Question: I've strange deadlock graph where the victim chosen by MSSQL server 2008 isn't part of the deadlock loop.
This deadlock is between 'select' and 'insert'.
The deadlock resource is a single table where all 'select's want 'waitresource = "KEY: 6:72057594098810880 (ffffffffffff)"'
: Does ffffffffffff here mean they want a full range lock on whole table? Or whole key range? Or something else?
We are following a rule where table will never have a row with primary key id = 0.
There are few places where we do this kind of check
'select foo from bar where @someId = 0 OR SomeId = @someId'.
I also came to know about that SQL doesn't short-circuit the expression. So if I pass '@someId = 0' that doesn't guarantee the other part won't be evaluated. So it's possible that SQL can execute at runtime 'SomeId = @someId'.
: Since it wasn't able to find 0 in SomeId, SQL will acquire a range lock on whole table (or row) so no one else inserts 0 id. Right?
With that assumption in mind I changed the where clause to this
'''
(CASE
WHEN @someId = 0 THEN 1
WHEN SomeId = @someId THEN 1
ELSE 0
END = 1)
'''
hoping that this will force evaluation order. But I'm wrong. I'm getting the deadlock again.
I've attached the deadlock graph below. I've renamed tables and sprocs involved (Company policy)
: Do you know what I'm missing here?

'''
<deadlock-list>
<deadlock victim="process722c508">
<process-list>
<process id="process722c508" taskpriority="0" logused="0" waitresource="KEY: 6:72057594098810880 (ffffffffffff)" waittime="6217" ownerId="24219001" transactionname="SELECT" lasttranstarted="2011-05-17T03:29:16.033" XDES="0x80073a40" lockMode="RangeS-S" schedulerid="13" kpid="20436" status="suspended" spid="91" sbid="0" ecid="0" priority="0" trancount="0" lastbatchstarted="2011-05-17T03:29:16.033" lastbatchcompleted="2011-05-17T03:29:16.033" clientapp=".Net SqlClient Data Provider" hostname="SOMEHOST" hostpid="28820" loginname="someloginname" isolationlevel="serializable (4)" xactid="24219001" currentdb="6" lockTimeout="<PHONE>" clientoption1="673185824" clientoption2="128056">
<executionStack>
<frame procname="fnGetTableResultAByBId" line="44" stmtstart="2246" stmtend="3566" sqlhandle="0x03000600800d7f0bda124000d99e00000000000000000000">
INSERT INTO @ReturnTable
SELECT Foo, Bar
FROM TheOneTable
WHERE ZId = @zId
AND (CASE
WHEN @yId = 0 THEN 1
WHEN YId = @yId THEN 1
ELSE 0
END = 1)
AND (CASE
WHEN @xId = 0 THEN 1
WHEN XId = @xId THEN 1
ELSE 0
END = 1) </frame>
<frame procname="GetViewCByDId" line="9" stmtstart="272" stmtend="2984" sqlhandle="0x03000600c21629025d8f3f00d99e00000100000000000000">
</frame>
</executionStack>
<inputbuf>
Proc [Database Id = 6 Object Id = 36247234] </inputbuf>
</process>
<process id="process7185048" taskpriority="0" logused="0" waitresource="KEY: 6:72057594098810880 (ffffffffffff)" waittime="6217" ownerId="24218992" transactionname="SELECT" lasttranstarted="2011-05-17T03:29:16.030" XDES="0x179980430" lockMode="RangeS-S" schedulerid="13" kpid="30616" status="suspended" spid="79" sbid="0" ecid="0" priority="0" trancount="0" lastbatchstarted="2011-05-17T03:29:16.030" lastbatchcompleted="2011-05-17T03:29:16.030" clientapp=".Net SqlClient Data Provider" hostname="SOMEHOST" hostpid="28820" loginname="someloginname" isolationlevel="serializable (4)" xactid="24218992" currentdb="6" lockTimeout="<PHONE>" clientoption1="673185824" clientoption2="128056">
<executionStack>
<frame procname="fnGetTableResultAByBId" line="44" stmtstart="2246" stmtend="3566" sqlhandle="0x03000600800d7f0bda124000d99e00000000000000000000">
INSERT INTO @ReturnTable
SELECT Foo, Bar
FROM TheOneTable
WHERE ZId = @zId
AND (CASE
WHEN @yId = 0 THEN 1
WHEN YId = @yId THEN 1
ELSE 0
END = 1)
AND (CASE
WHEN @xId = 0 THEN 1
WHEN XId = @xId THEN 1
ELSE 0
END = 1) </frame>
<frame procname="GetViewCByDId" line="9" stmtstart="272" stmtend="2984" sqlhandle="0x03000600c21629025d8f3f00d99e00000100000000000000">
</frame>
</executionStack>
<inputbuf>
Proc [Database Id = 6 Object Id = 36247234] </inputbuf>
</process>
<process id="process7223048" taskpriority="0" logused="0" waitresource="KEY: 6:72057594098810880 (ffffffffffff)" waittime="5330" ownerId="24235090" transactionname="SELECT" lasttranstarted="2011-05-17T03:29:16.927" XDES="0x840d3b30" lockMode="RangeS-S" schedulerid="15" kpid="23452" status="suspended" spid="88" sbid="0" ecid="0" priority="0" trancount="0" lastbatchstarted="2011-05-17T03:29:16.927" lastbatchcompleted="2011-05-17T03:29:16.927" clientapp=".Net SqlClient Data Provider" hostname="SOMEHOST" hostpid="28820" loginname="someloginname" isolationlevel="serializable (4)" xactid="24235090" currentdb="6" lockTimeout="<PHONE>" clientoption1="673185824" clientoption2="128056">
<executionStack>
<frame procname="GetOneRowEByFId" line="11" stmtstart="260" stmtend="2456" sqlhandle="0x03000600db082c08ba823f00d99e00000100000000000000">
SELECT TOP 1
Col1, Col2, Col3
FROM The2ndTable
INNER JOIN [dbo].[TheOneTable] ON [dbo].[TheOneTable].[LinkBetweenOneAndTwoId]=[The2ndTable].[LinkBetweenOneAndTwoId]
WHERE [dbo].[TheOneTable].ZId= @ActivityId and
[TheOneTable].[n
</frame>
</executionStack>
<inputbuf>
Proc [Database Id = 6 Object Id = 137103579] </inputbuf>
</process>
<process id="process6334088" taskpriority="0" logused="0" waitresource="KEY: 6:72057594098810880 (ffffffffffff)" waittime="5668" ownerId="24229434" transactionname="SELECT" lasttranstarted="2011-05-17T03:29:16.587" XDES="0x17ea9ac90" lockMode="RangeS-S" schedulerid="12" kpid="5104" status="suspended" spid="86" sbid="0" ecid="0" priority="0" trancount="0" lastbatchstarted="2011-05-17T03:29:16.587" lastbatchcompleted="2011-05-17T03:29:16.587" clientapp=".Net SqlClient Data Provider" hostname="SOMEHOST" hostpid="28820" loginname="someloginname" isolationlevel="serializable (4)" xactid="24229434" currentdb="6" lockTimeout="<PHONE>" clientoption1="673185824" clientoption2="128056">
<executionStack>
<frame procname="GetOneRowEByFId" line="11" stmtstart="260" stmtend="2456" sqlhandle="0x03000600db082c08ba823f00d99e00000100000000000000">
SELECT TOP 1
Col1, Col2, Col3
FROM The2ndTable
INNER JOIN [dbo].[TheOneTable] ON [dbo].[TheOneTable].[LinkBetweenOneAndTwoId]=[The2ndTable].[LinkBetweenOneAndTwoId]
WHERE [dbo].[TheOneTable].ZId= @ActivityId and
[TheOneTable].[n</frame>
</executionStack>
<inputbuf>
Proc [Database Id = 6 Object Id = 137103579] </inputbuf>
</process>
<process id="process8808e08" taskpriority="0" logused="0" waitresource="KEY: 6:72057594098810880 (ffffffffffff)" waittime="6652" ownerId="24217112" transactionname="SELECT" lasttranstarted="2011-05-17T03:29:15.610" XDES="0x833b5ca0" lockMode="RangeS-S" schedulerid="1" kpid="19752" status="suspended" spid="89" sbid="0" ecid="0" priority="0" trancount="0" lastbatchstarted="2011-05-17T03:29:15.610" lastbatchcompleted="2011-05-17T03:29:15.610" clientapp=".Net SqlClient Data Provider" hostname="SOMEHOST" hostpid="28820" loginname="someloginname" isolationlevel="serializable (4)" xactid="24217112" currentdb="6" lockTimeout="<PHONE>" clientoption1="673185824" clientoption2="128056">
<executionStack>
<frame procname="GetOneRowEByFId" line="11" stmtstart="260" stmtend="2456" sqlhandle="0x03000600db082c08ba823f00d99e00000100000000000000">
SELECT TOP 1
Col1, Col2, Col3
FROM The2ndTable
INNER JOIN [dbo].[TheOneTable] ON [dbo].[TheOneTable].[LinkBetweenOneAndTwoId]=[The2ndTable].[LinkBetweenOneAndTwoId]
WHERE [dbo].[TheOneTable].ZId= @ActivityId and
[TheOneTable].[n
</frame>
</executionStack>
<inputbuf>
Proc [Database Id = 6 Object Id = 137103579] </inputbuf>
</process>
<process id="process5c08988" taskpriority="0" logused="1644" waitresource="KEY: 6:72057594098810880 (91a0638558d2)" waittime="4889" ownerId="24214248" transactionname="user_transaction" lasttranstarted="2011-05-17T03:29:15.327" XDES="0x186609470" lockMode="RangeI-N" schedulerid="9" kpid="9000" status="suspended" spid="102" sbid="0" ecid="0" priority="0" trancount="2" lastbatchstarted="2011-05-17T03:29:15.330" lastbatchcompleted="2011-05-17T03:29:15.330" clientapp=".Net SqlClient Data Provider" hostname="SOMEHOST" hostpid="28820" loginname="someloginname" isolationlevel="serializable (4)" xactid="24214248" currentdb="6" lockTimeout="<PHONE>" clientoption1="673185824" clientoption2="128056">
<executionStack>
<frame procname="InsertIntoTheOneTable" line="25" stmtstart="1334" stmtend="2608" sqlhandle="0x03000600bbbacb5d25883f00d99e00000100000000000000">
INSERT INTO [dbo].[TheOneTable] (Some,Col,Here)
VALUES (@some,@col,@here) </frame>
</executionStack>
<inputbuf>
Proc [Database Id = 6 Object Id = <PHONE>] </inputbuf>
</process>
</process-list>
<resource-list>
<keylock hobtid="72057594098810880" dbid="6" objectname="TheOneTable" indexname="PK_TheOneTable" id="lock6b17a00" mode="RangeI-N" associatedObjectId="72057594098810880">
<owner-list />
<waiter-list>
<waiter id="process722c508" mode="RangeS-S" requestType="wait" />
</waiter-list>
</keylock>
<keylock hobtid="72057594098810880" dbid="6" objectname="TheOneTable" indexname="PK_TheOneTable" id="lock6b17a00" mode="RangeI-N" associatedObjectId="72057594098810880">
<owner-list />
<waiter-list>
<waiter id="process7185048" mode="RangeS-S" requestType="wait" />
</waiter-list>
</keylock>
<keylock hobtid="72057594098810880" dbid="6" objectname="TheOneTable" indexname="PK_TheOneTable" id="lock6b17a00" mode="RangeI-N" associatedObjectId="72057594098810880">
<owner-list />
<waiter-list>
<waiter id="process7223048" mode="RangeS-S" requestType="wait" />
</waiter-list>
</keylock>
<keylock hobtid="72057594098810880" dbid="6" objectname="TheOneTable" indexname="PK_TheOneTable" id="lock6b17a00" mode="RangeI-N" associatedObjectId="72057594098810880">
<owner-list />
<waiter-list>
<waiter id="process6334088" mode="RangeS-S" requestType="wait" />
</waiter-list>
</keylock>
<keylock hobtid="72057594098810880" dbid="6" objectname="TheOneTable" indexname="PK_TheOneTable" id="lock6b17a00" mode="RangeI-N" associatedObjectId="72057594098810880">
<owner-list>
<owner id="process5c08988" mode="RangeI-N" />
</owner-list>
<waiter-list>
<waiter id="process8808e08" mode="RangeS-S" requestType="wait" />
</waiter-list>
</keylock>
<keylock hobtid="72057594098810880" dbid="6" objectname="TheOneTable" indexname="PK_TheOneTable" id="lock6372e80" mode="RangeS-S" associatedObjectId="72057594098810880">
<owner-list>
<owner id="process7223048" mode="RangeS-S" />
<owner id="process6334088" mode="RangeS-S" />
</owner-list>
<waiter-list>
<waiter id="process5c08988" mode="RangeI-N" requestType="wait" />
</waiter-list>
</keylock>
</resource-list>
</deadlock>
</deadlock-list>
'''
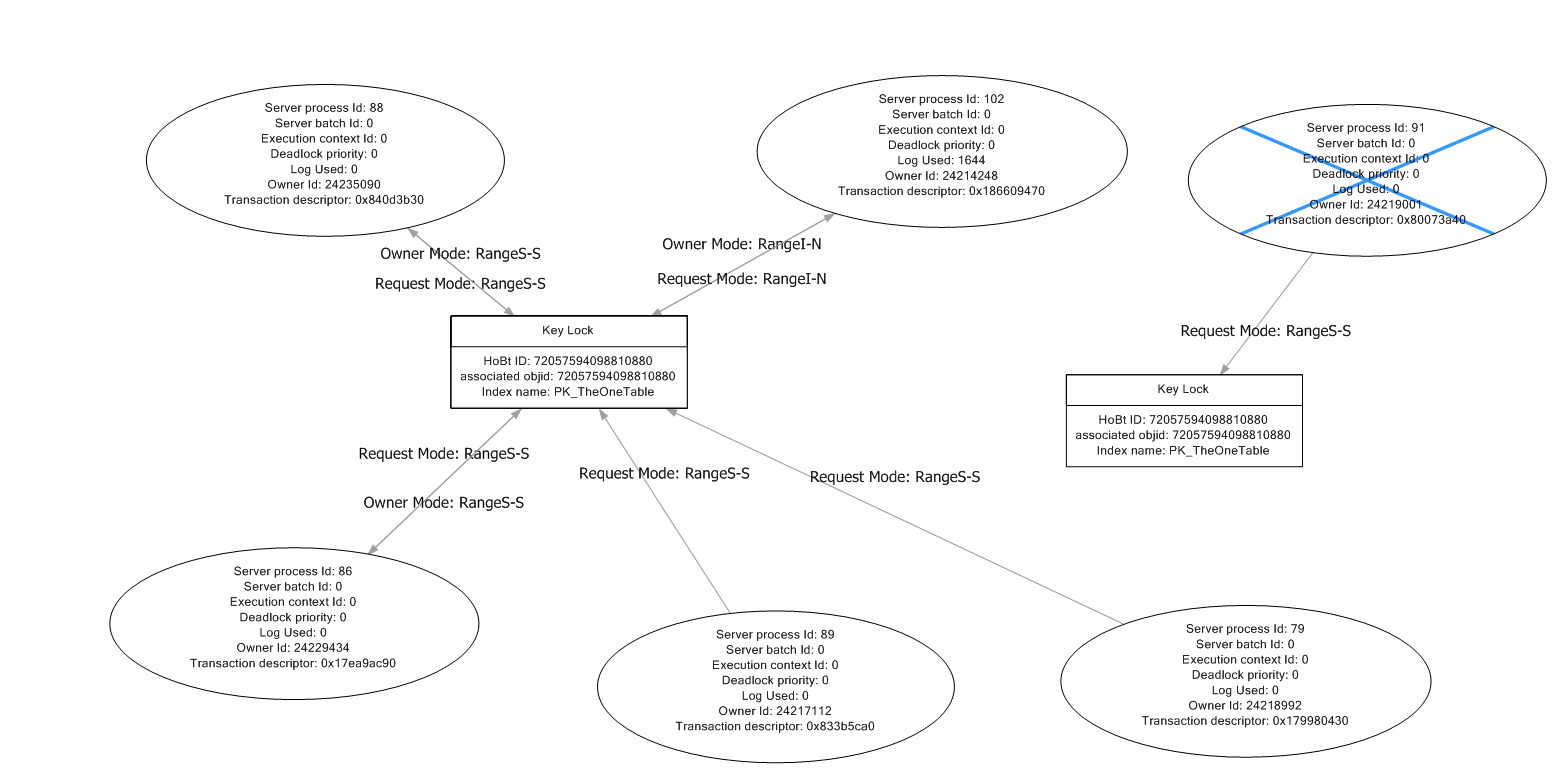
Answer: In the context of locking, tables and their related indexes are separate entities. At times, dead locking happens between a table and its index, rather than between two separate tables.
The problem is most likely when a lock is aquired on an index and then another lock is aquired on the related table (i.e. bar) to do the data lookup. During the insert, this will happen in the opposite order. First, the table (i.e. bar) is locked and updated, then indexes are locked.
'''
select foo
from bar
where @someId = 0 OR SomeId = @someId
'''
Do you have/can you add a covering index (to help with the select) that contains both the SomeId and foo ? This way you'll avoid the lookup altogether and stop the problem from occuring.
Can you post the query plans rather than deadlock frames?